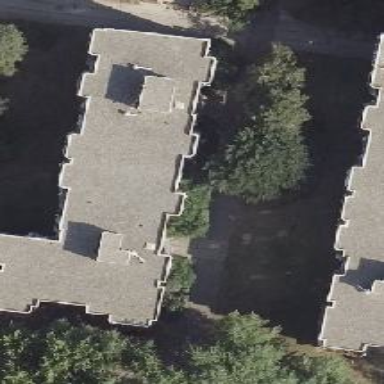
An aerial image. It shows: Building with apartments and flat roof.